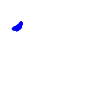
Particle: electron